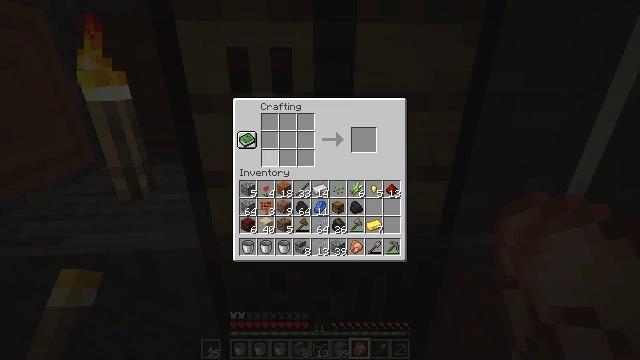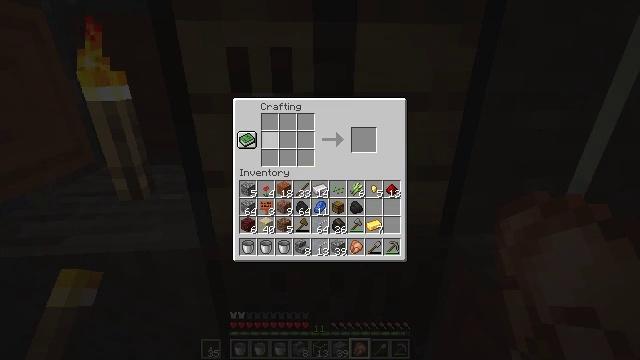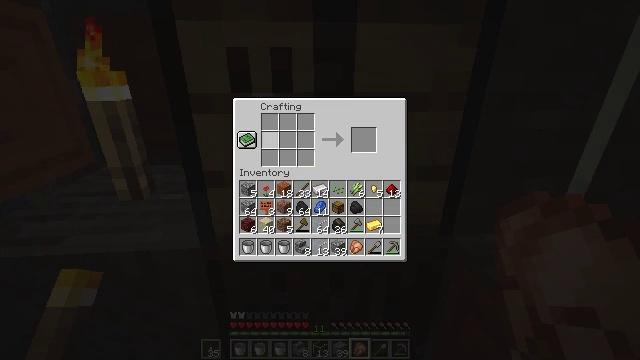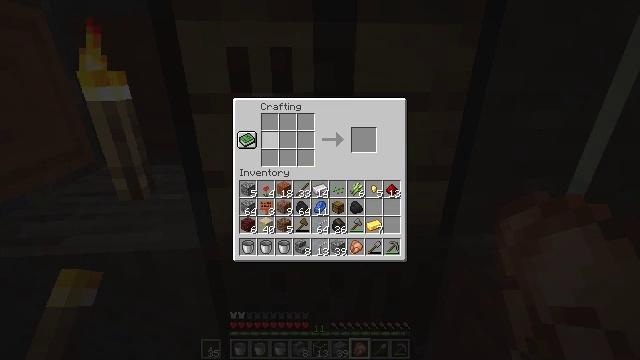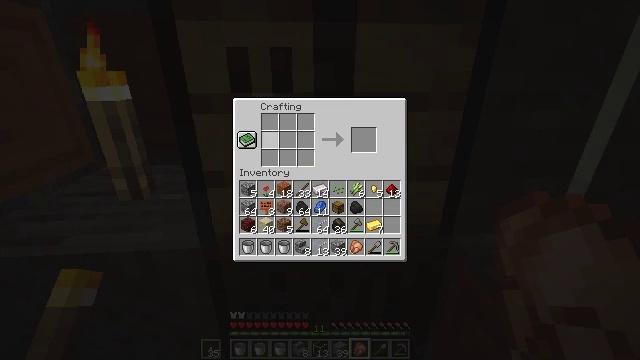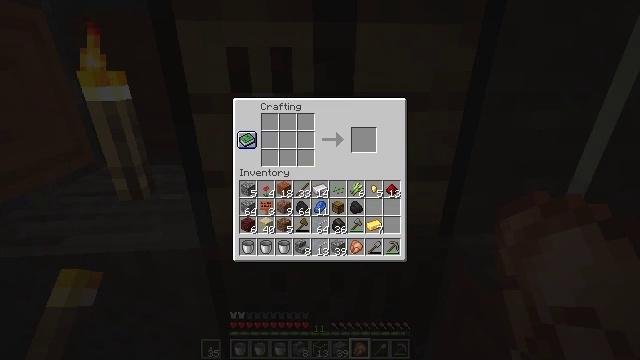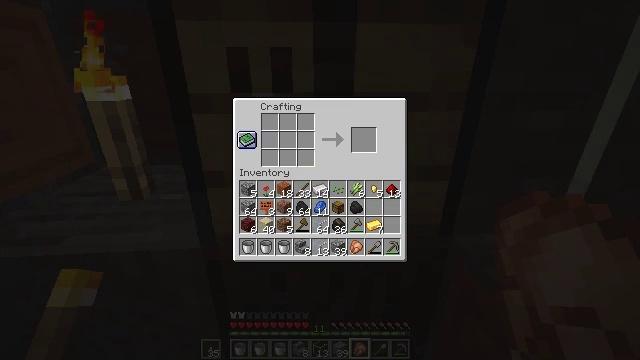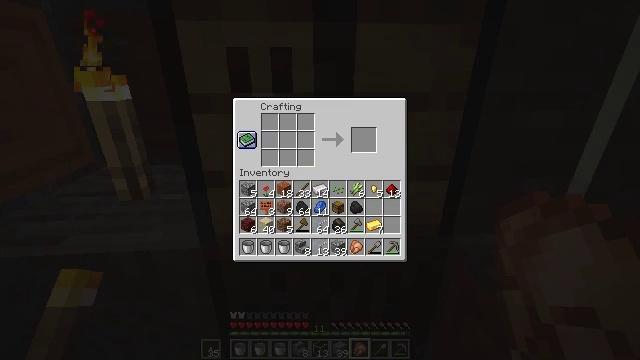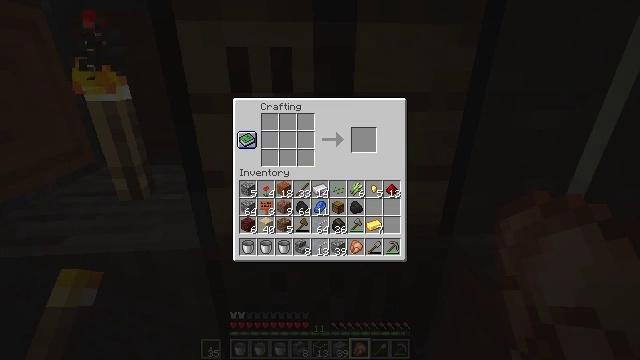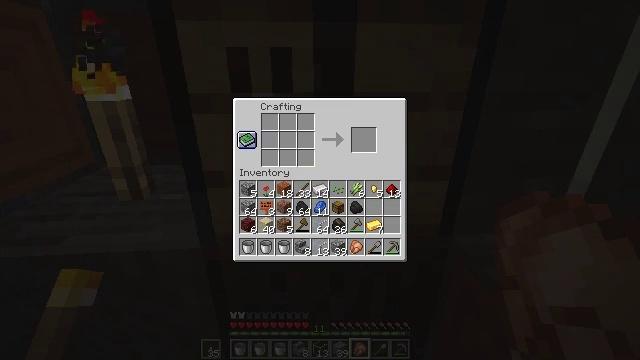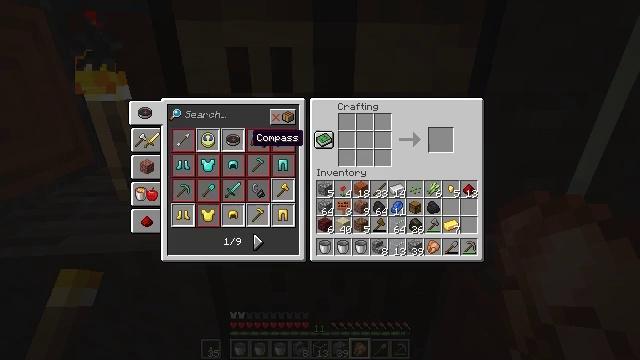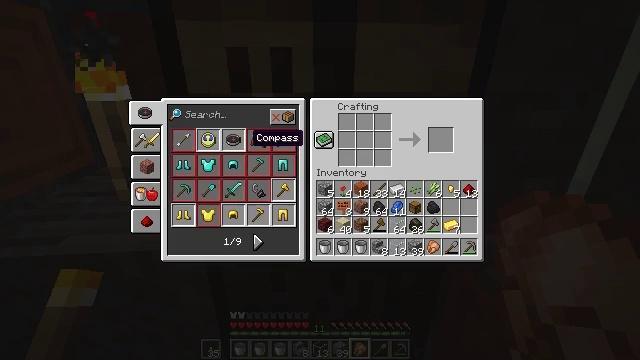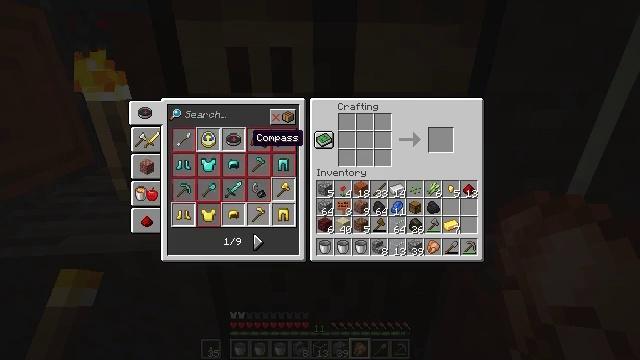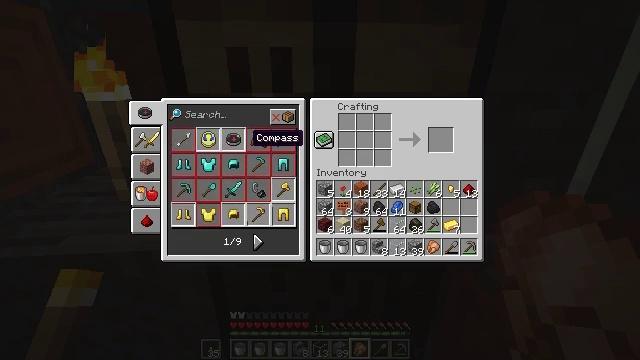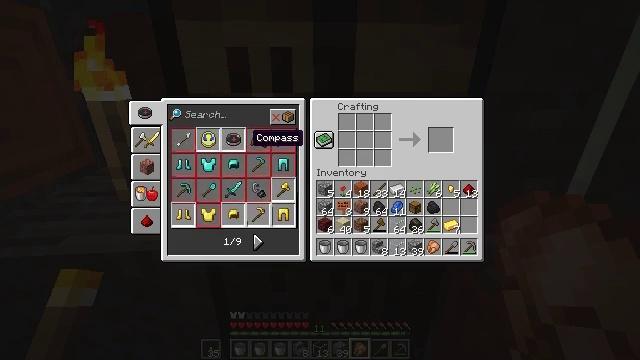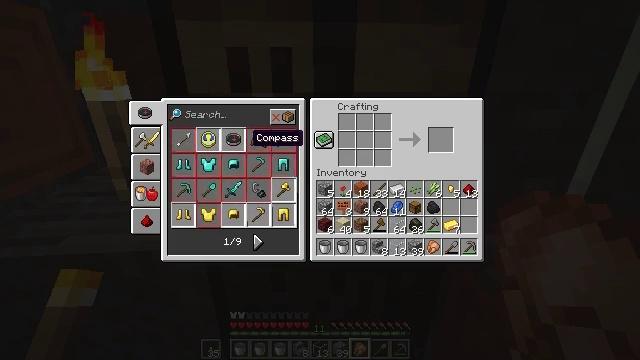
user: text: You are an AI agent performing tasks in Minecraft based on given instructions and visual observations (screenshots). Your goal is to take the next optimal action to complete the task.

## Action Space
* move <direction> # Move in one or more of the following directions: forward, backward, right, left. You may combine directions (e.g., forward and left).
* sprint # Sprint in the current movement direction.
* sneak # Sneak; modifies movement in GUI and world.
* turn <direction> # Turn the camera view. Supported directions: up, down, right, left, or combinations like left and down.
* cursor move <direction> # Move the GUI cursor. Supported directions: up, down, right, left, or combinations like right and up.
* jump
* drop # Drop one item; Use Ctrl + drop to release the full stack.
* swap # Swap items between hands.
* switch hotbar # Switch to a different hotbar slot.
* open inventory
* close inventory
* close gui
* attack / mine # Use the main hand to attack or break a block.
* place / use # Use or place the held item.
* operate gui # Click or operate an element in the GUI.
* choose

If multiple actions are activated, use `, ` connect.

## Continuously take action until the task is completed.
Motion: motion action
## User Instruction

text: Open the crafting table to make an acacia fence gate.
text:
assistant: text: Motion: cursor move up
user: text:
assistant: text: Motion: no_op
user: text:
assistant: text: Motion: no_op
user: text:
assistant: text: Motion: no_op
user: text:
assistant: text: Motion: cursor move left
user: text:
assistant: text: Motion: no_op
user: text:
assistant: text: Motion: no_op
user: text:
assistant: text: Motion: no_op
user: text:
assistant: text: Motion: no_op
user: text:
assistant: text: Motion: operate gui
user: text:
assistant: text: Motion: operate gui
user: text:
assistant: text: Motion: no_op
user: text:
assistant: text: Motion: no_op
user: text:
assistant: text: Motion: no_op
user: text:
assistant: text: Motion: no_op
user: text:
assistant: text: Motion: no_op
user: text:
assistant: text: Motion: cursor move left and up
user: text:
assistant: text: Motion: cursor move left and up
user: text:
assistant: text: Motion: no_op
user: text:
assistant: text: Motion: no_op
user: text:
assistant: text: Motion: no_op
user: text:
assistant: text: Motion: operate gui
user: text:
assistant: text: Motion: operate gui
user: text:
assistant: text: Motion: operate gui
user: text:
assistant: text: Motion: no_op
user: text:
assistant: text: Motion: no_op
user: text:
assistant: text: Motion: no_op
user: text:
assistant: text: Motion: no_op
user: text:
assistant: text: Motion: no_op
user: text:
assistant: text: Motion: no_op